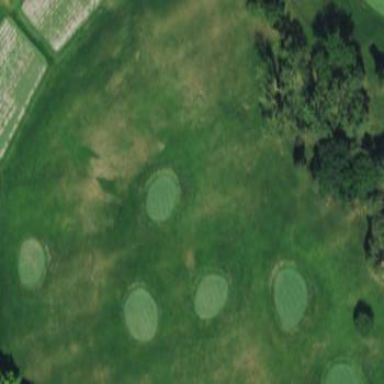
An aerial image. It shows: Golf pitch for leisure land.